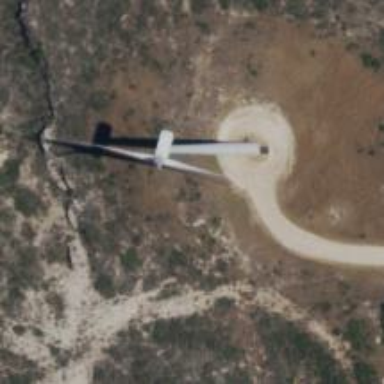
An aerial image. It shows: Wind generator with horizontal axis. The generator is wind turbine.